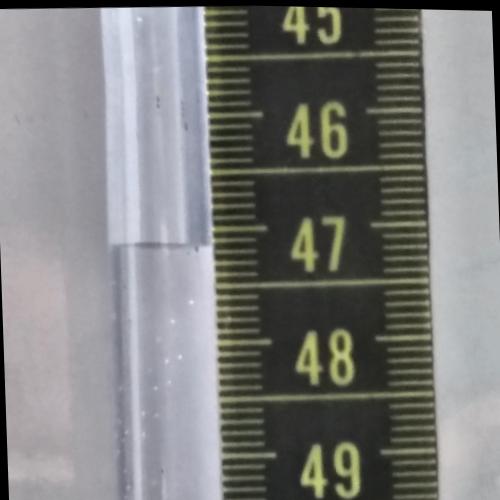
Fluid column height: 47.1 cm